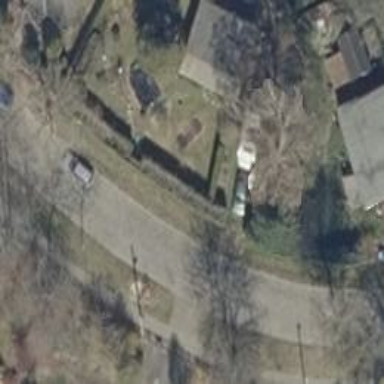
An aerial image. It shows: Residential road.